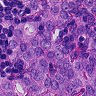
Metastatic tissue present: yes